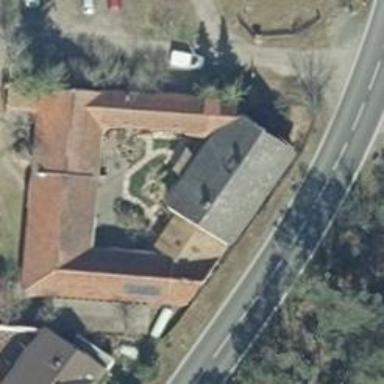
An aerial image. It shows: Simple and straightforward house.